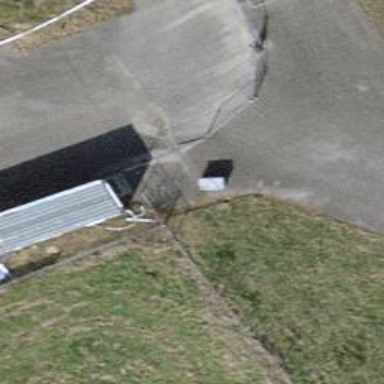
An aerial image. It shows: Fence.